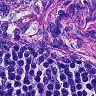
Metastatic tissue present: no